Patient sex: F
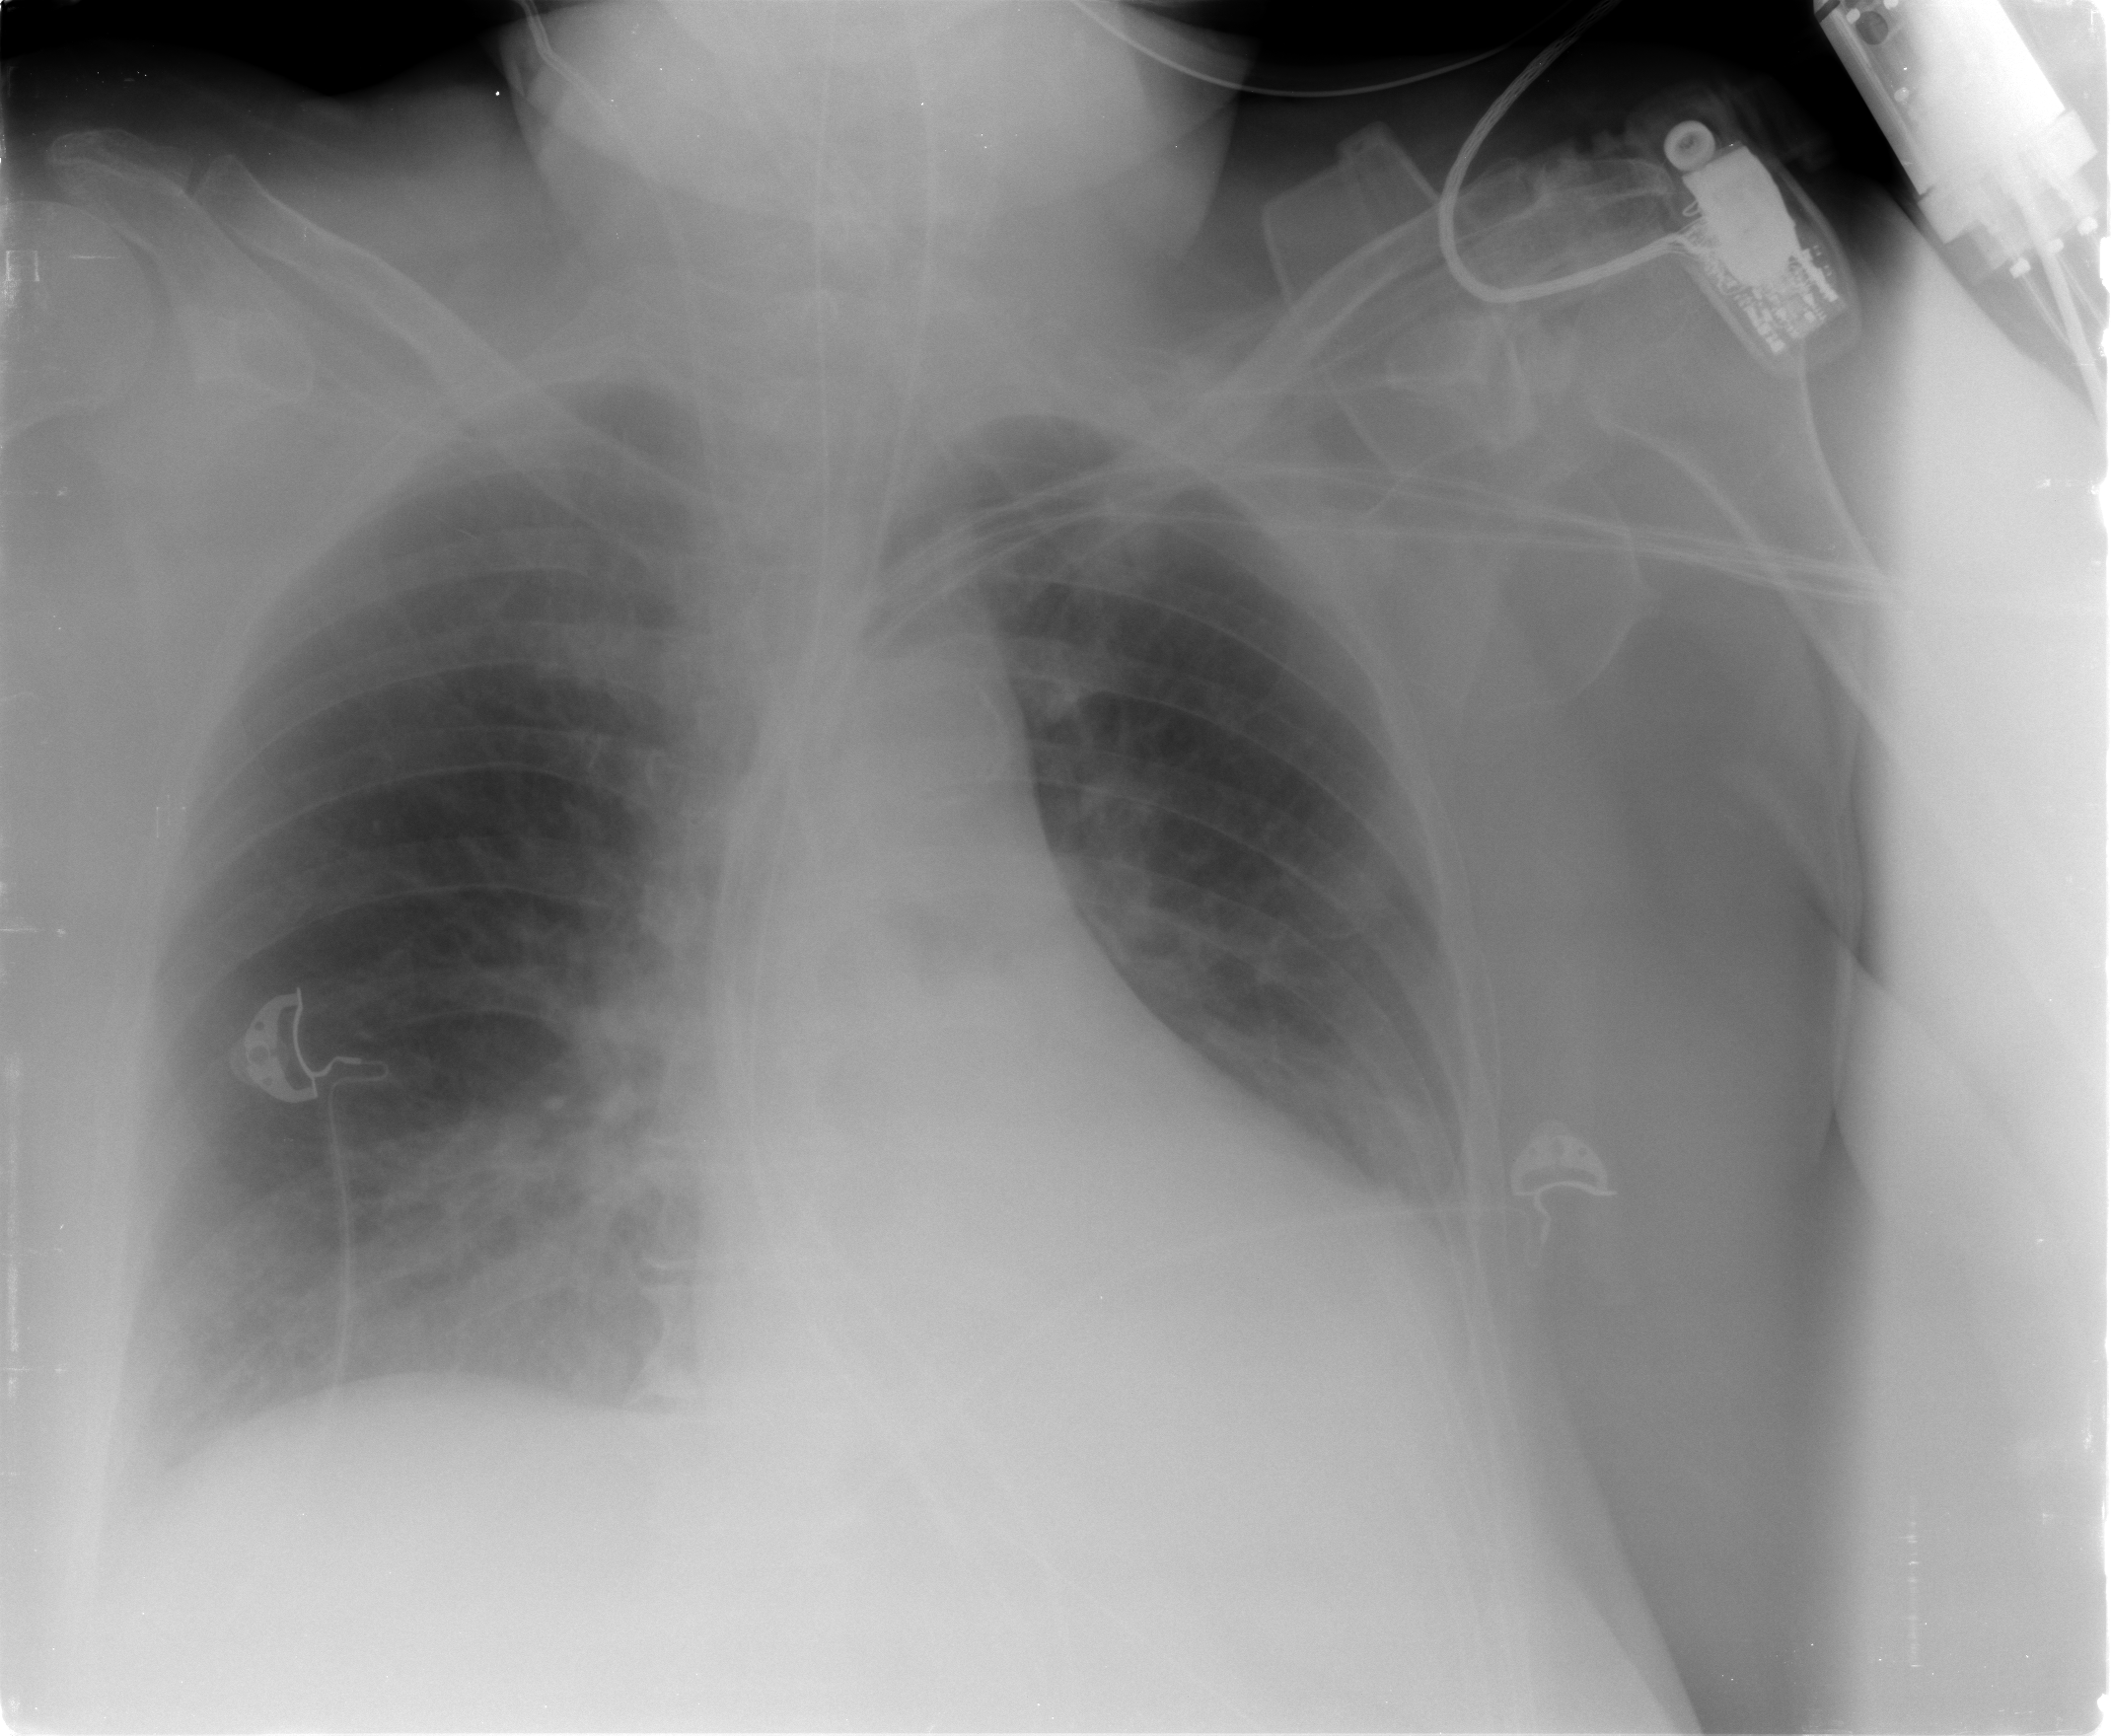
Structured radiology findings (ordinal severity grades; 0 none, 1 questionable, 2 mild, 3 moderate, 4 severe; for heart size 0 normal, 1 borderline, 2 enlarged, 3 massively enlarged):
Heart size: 2
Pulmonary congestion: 1
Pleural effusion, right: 1
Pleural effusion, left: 1
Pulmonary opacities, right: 2
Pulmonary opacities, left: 0
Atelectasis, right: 2
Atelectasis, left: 2